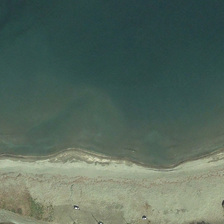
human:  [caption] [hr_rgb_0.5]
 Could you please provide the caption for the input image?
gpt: yellow green beach is near a piece of blue ocean .

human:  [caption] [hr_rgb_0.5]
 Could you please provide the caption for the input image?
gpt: yellow green beach is near a piece of blue ocean .

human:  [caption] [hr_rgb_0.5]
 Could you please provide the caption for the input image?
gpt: yellow green beach is near a piece of blue ocean .

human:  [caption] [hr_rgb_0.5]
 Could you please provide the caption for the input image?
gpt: yellow green beach is near a piece of blue ocean .

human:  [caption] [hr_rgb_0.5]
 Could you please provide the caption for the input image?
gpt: yellow green beach is near a piece of blue ocean .